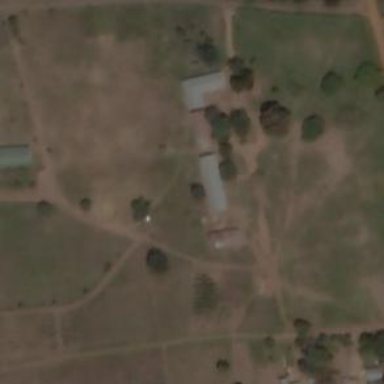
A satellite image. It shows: School.